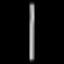
Label: line